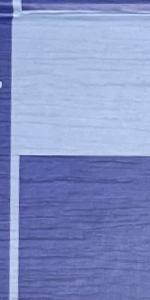
Label: Empty